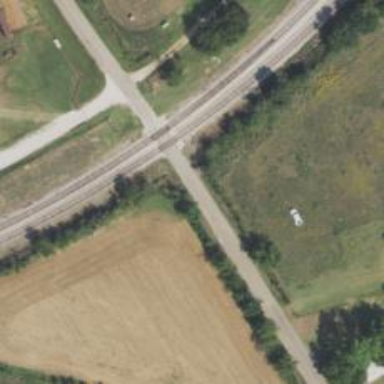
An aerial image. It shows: Railway level crossing.